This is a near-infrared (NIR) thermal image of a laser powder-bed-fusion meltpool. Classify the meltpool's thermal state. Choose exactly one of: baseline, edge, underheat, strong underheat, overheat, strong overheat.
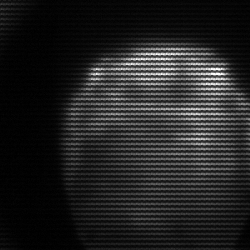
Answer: edge